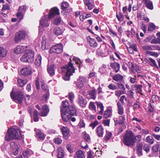
Tumor epithelial tissue: yes
Tumor-associated stroma tissue: yes
Normal tissue: no